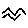
Label: zigzag